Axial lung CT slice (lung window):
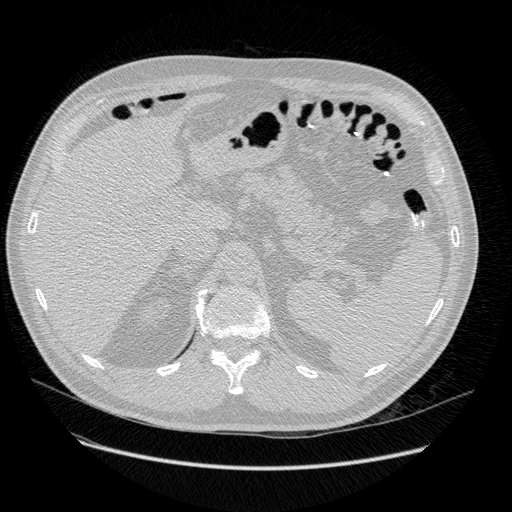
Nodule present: no